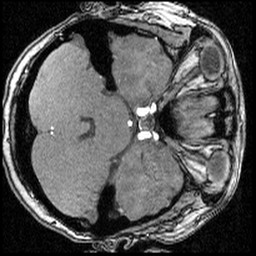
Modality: angio
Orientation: axial
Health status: ill
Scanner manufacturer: siemens
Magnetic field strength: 3 T
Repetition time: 0.026 s
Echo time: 0.00386 s